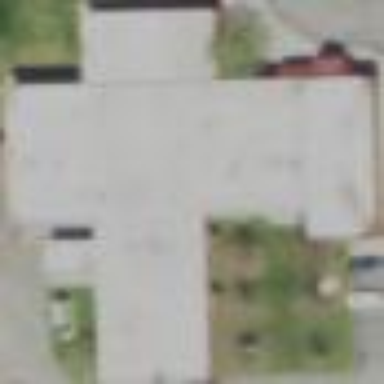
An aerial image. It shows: Building.